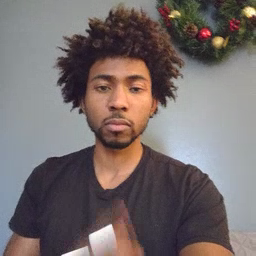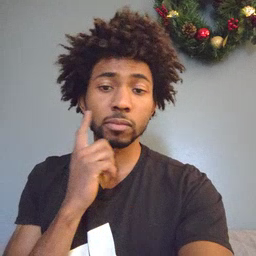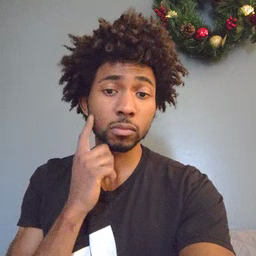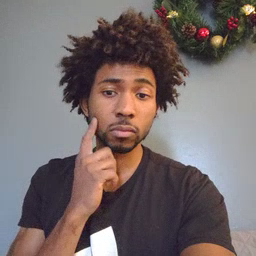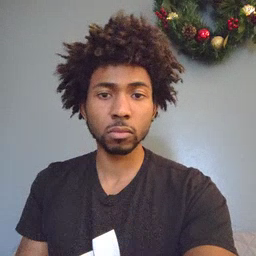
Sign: cheek